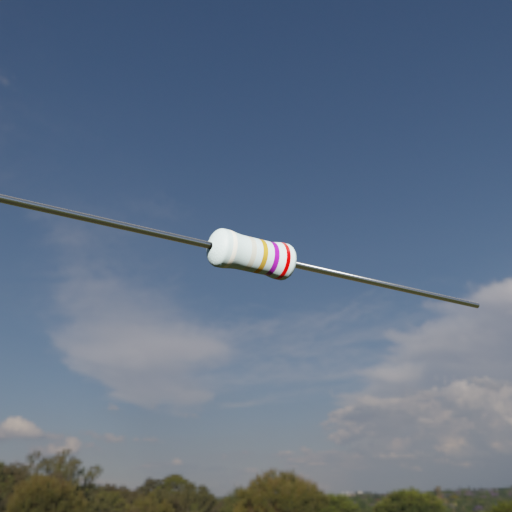
Resistor colour bands (in order): white, silver, gold, violet, red